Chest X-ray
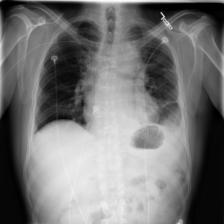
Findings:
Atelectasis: negative
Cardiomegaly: negative
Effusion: positive
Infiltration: negative
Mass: negative
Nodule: negative
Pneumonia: negative
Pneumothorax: negative
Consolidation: negative
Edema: negative
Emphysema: negative
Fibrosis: negative
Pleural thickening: negative
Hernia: negative